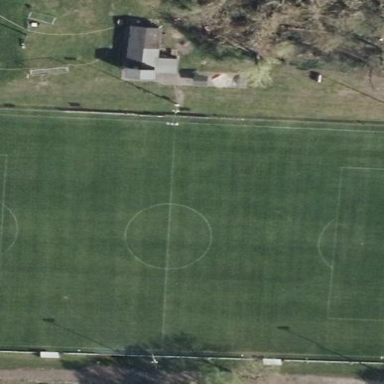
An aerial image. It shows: Soccer pitch designated for leisure and sports activities.